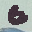
Label: 6